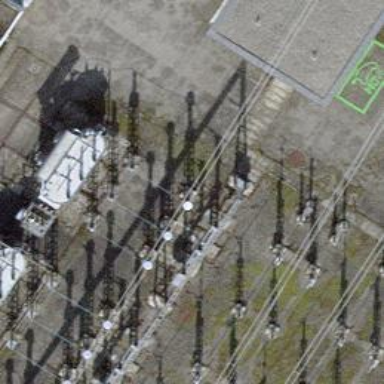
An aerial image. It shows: Bay where power lines run through.